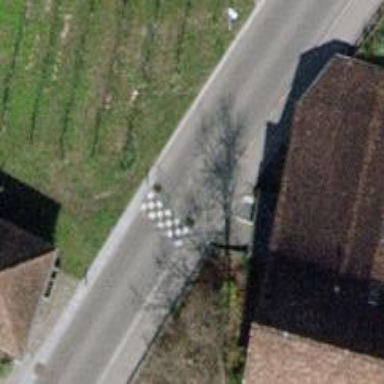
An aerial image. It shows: Traffic calming hump on the road.